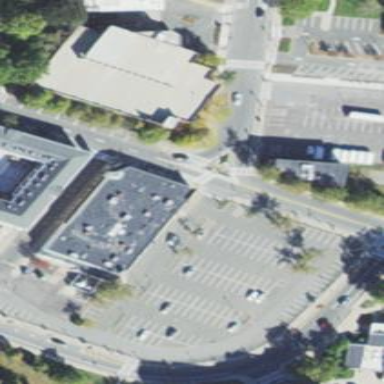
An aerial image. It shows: Office building with flat roof.